Field crop: tomato
Growth stage: 1
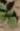
Species: solanum